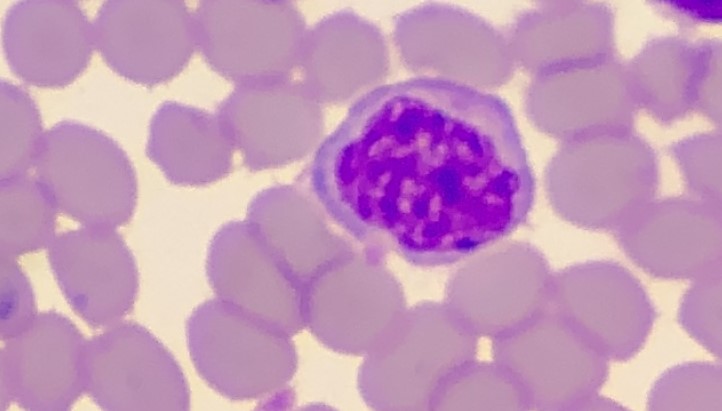
White blood cell type: Lymphocyte